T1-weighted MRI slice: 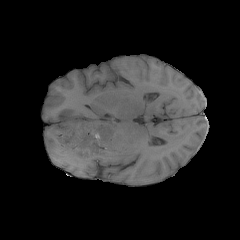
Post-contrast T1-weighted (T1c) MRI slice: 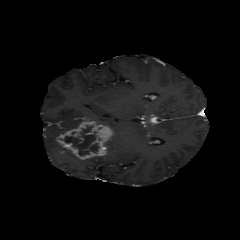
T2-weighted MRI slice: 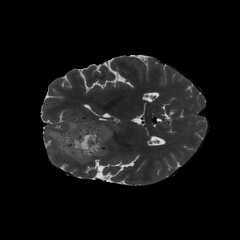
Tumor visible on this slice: yes